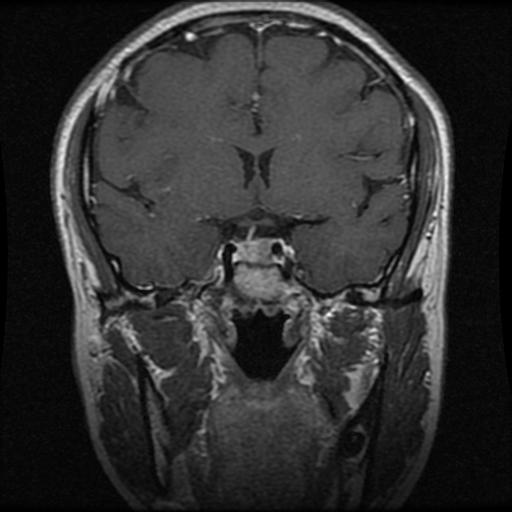
Label: pituitary